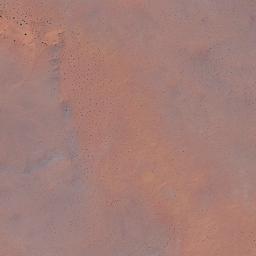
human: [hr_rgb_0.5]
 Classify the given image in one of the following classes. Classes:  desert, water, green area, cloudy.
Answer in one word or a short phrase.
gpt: desert